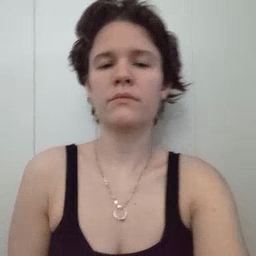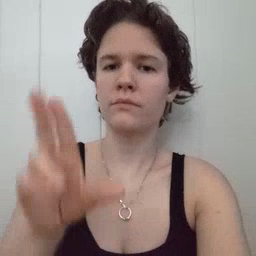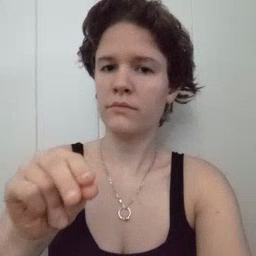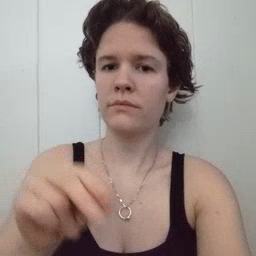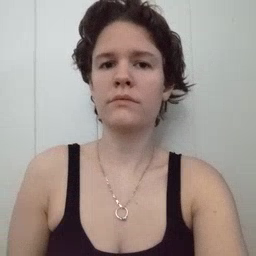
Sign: no